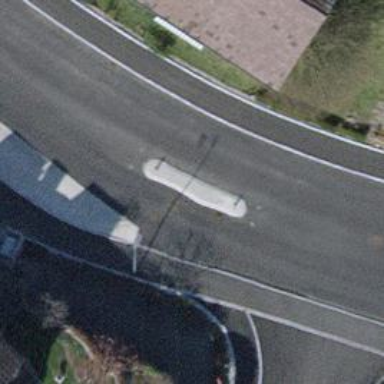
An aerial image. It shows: Unmarked crossing with pedestrian island.